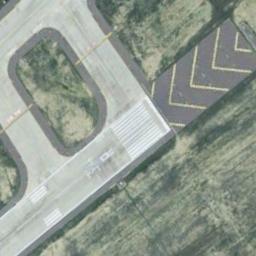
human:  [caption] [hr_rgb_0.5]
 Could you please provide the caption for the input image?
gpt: The runway is surrounded by grass .

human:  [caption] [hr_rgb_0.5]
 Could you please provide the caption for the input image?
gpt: There is a green lawn next to the runway, With white dashes of varying thickness on the runway .

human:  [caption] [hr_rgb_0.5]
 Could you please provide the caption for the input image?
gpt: The runway is on the bare land next to the grass .

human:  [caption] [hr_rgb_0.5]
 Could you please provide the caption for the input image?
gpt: The runway has a threshold marking and two touchdown zone markings and the designation marking is 34R .

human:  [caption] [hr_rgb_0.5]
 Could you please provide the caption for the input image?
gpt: There are some bare lawns beside the runway .